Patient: sex F, age 53
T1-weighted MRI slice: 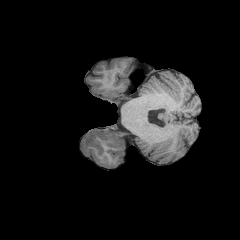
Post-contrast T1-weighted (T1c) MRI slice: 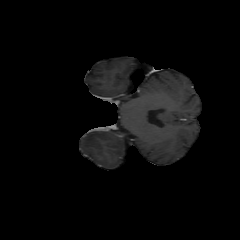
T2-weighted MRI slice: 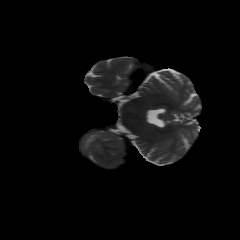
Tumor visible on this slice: yes
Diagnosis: Astrocytoma, IDH-wildtype
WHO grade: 3